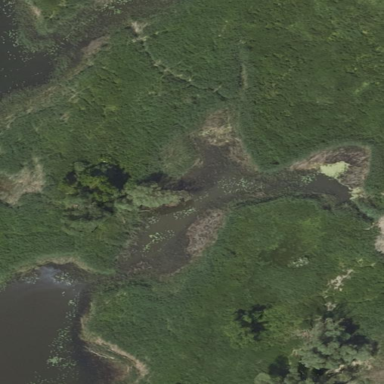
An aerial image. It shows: Oxbow water feature in nature.